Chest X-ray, PA view. Patient: 17 years old, sex F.
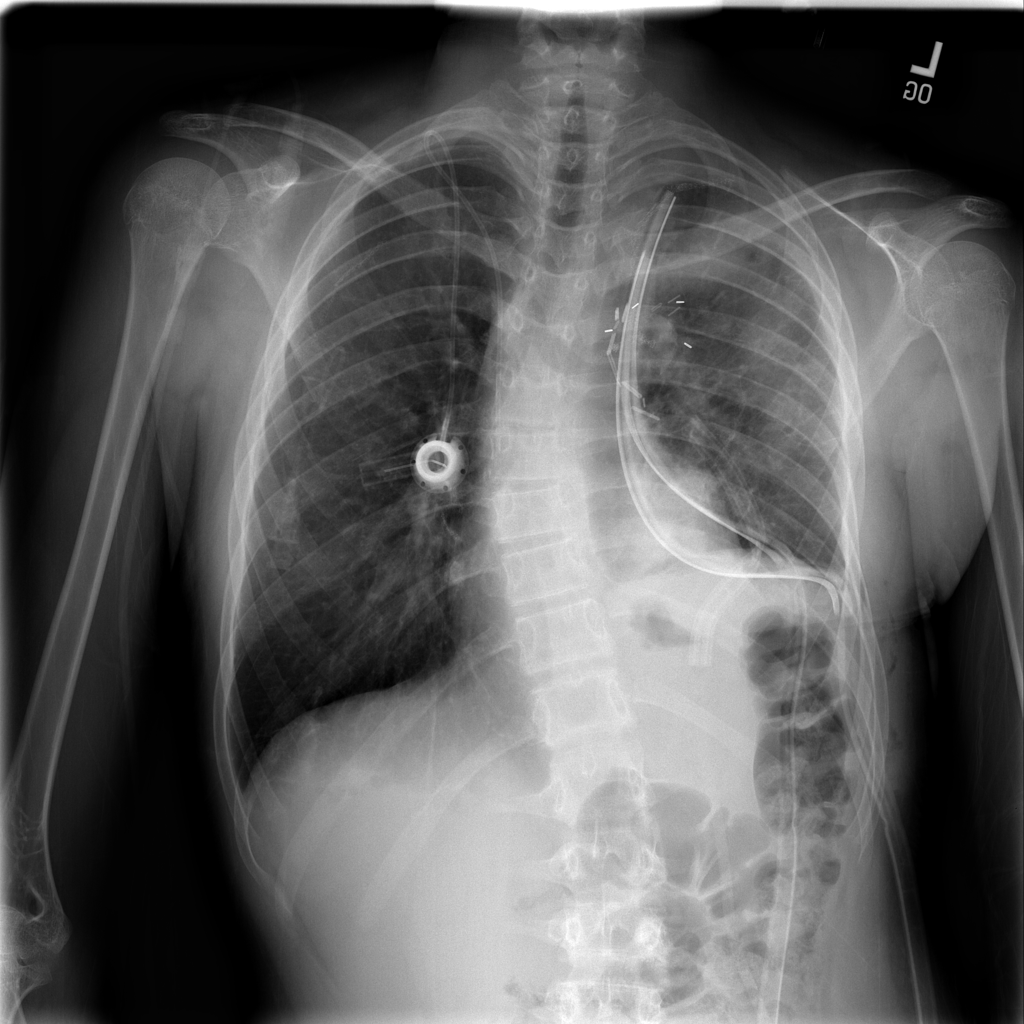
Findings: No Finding